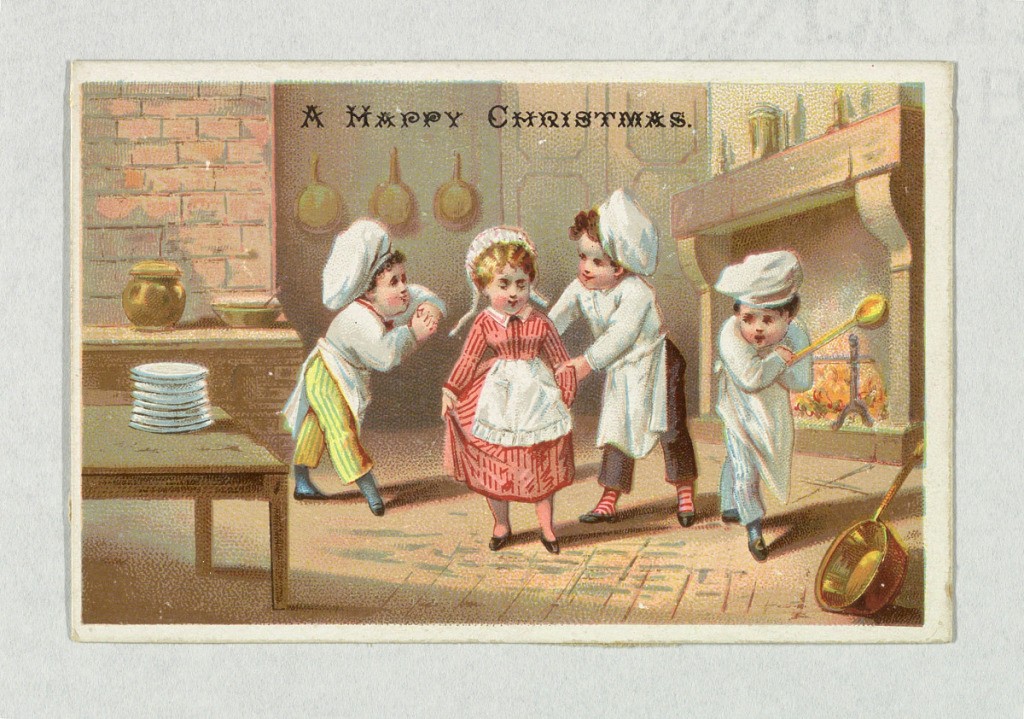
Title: Christmas Greeting
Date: ca. 1890
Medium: Chromolithograph on paper
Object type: Greeting Card
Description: Children are seen busy in a kitchen. They are dressed as three cooks and a kitchen maid. At top: "A Happy Christmas".